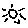
Label: sun